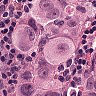
Metastatic tissue present: yes